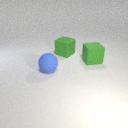
large green rubber cube behind large green rubber cube